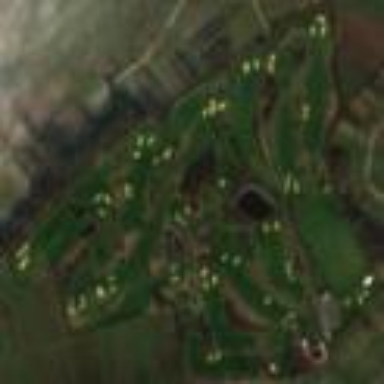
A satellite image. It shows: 18-hole golf course.